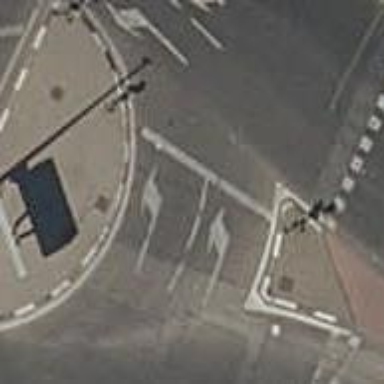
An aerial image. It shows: Road with traffic signals.